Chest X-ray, PA view. Patient: 49 years old, sex M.
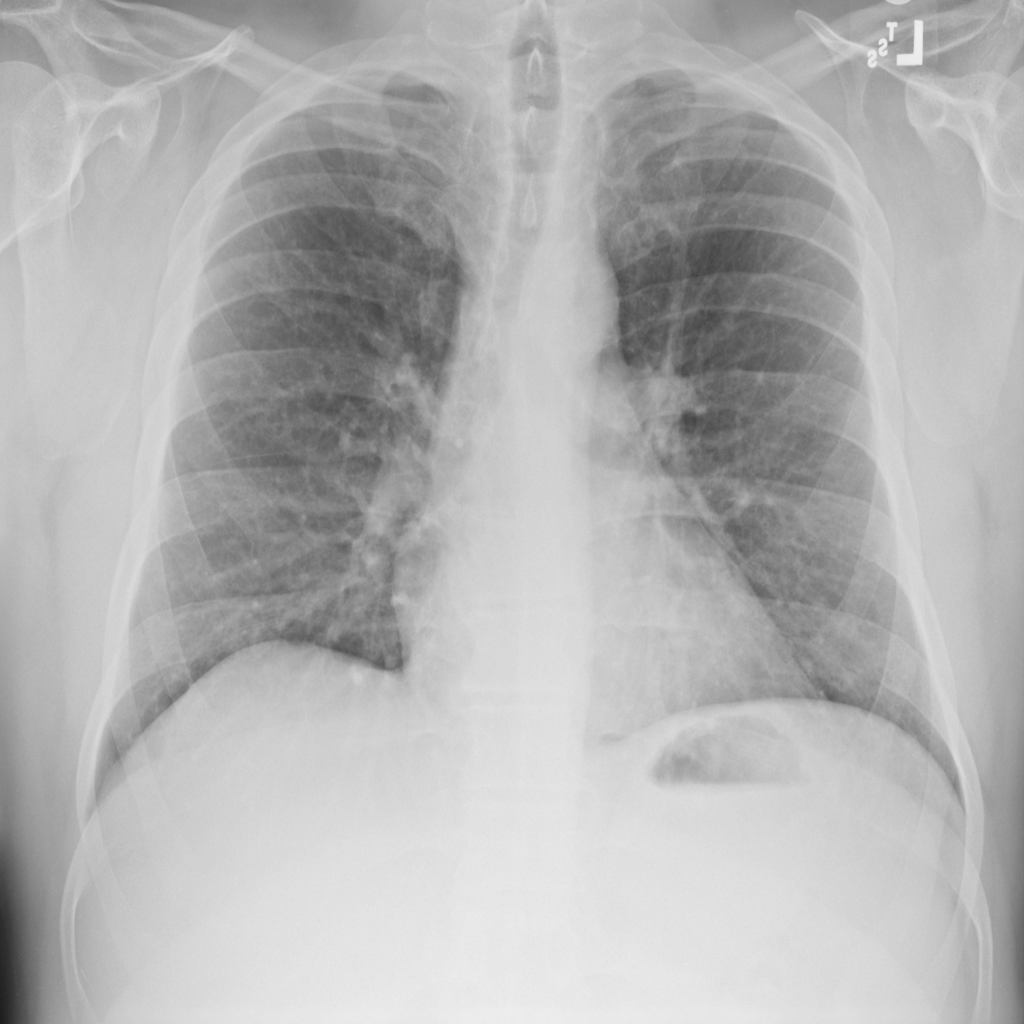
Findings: No Finding